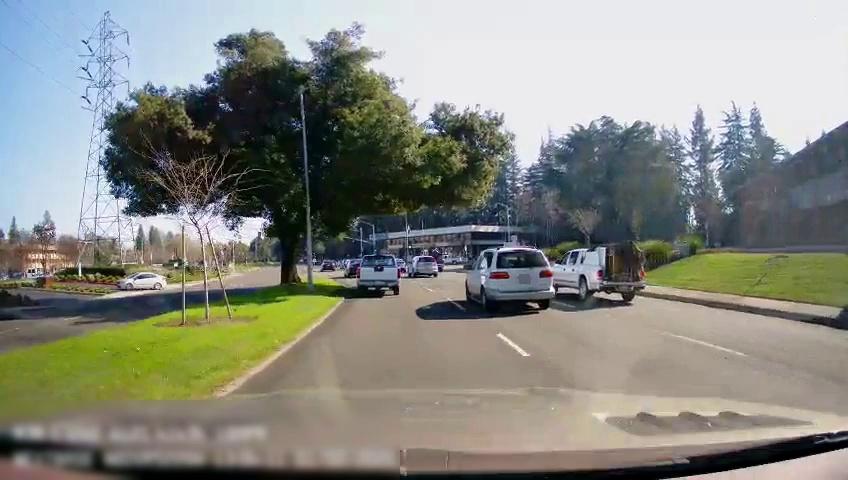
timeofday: Day
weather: Sunny
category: Drivable Space
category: Drivable Space
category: Vehicles | Car
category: Vehicles | Truck
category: Vehicles | Truck
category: Vehicles | Car
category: Vehicles | Van
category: Vehicles | SUV
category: Vehicles | Car
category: Vehicles | Car
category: Vehicles | Truck
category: Vehicles | Truck
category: Lanes | Current Lane
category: Lanes | Current Lane
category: Traffic | Lights